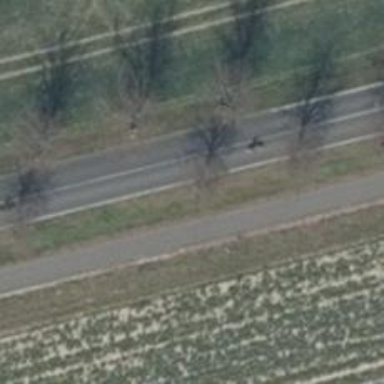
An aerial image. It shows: Row of trees in natural setting.